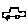
Label: car